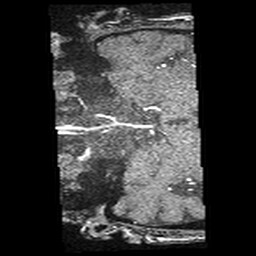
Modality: angio
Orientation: coronal
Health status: ill
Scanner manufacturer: siemens
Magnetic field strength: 3 T
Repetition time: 0.022 s
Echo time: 0.00401 s